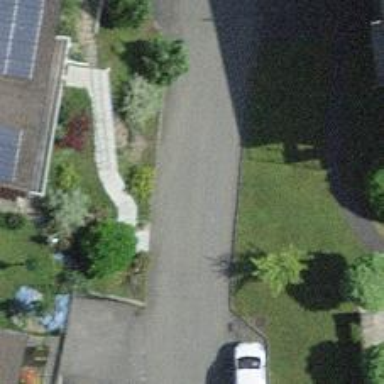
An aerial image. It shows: Smooth asphalt road in residential area.